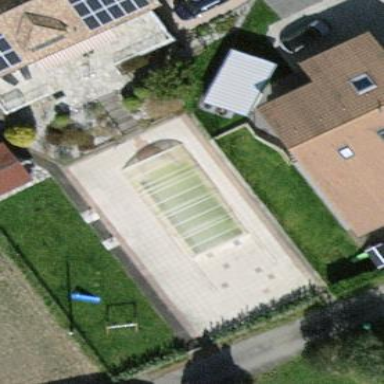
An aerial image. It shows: Swimming pool located in leisure land.